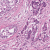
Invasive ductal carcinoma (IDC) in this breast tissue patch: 1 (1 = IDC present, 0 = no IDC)